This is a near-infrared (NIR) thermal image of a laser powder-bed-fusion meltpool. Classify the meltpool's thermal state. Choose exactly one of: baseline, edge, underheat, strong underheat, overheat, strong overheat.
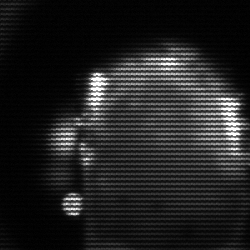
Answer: baseline